The plot is a signal-to-image rendering of a rotating shaft's vibration measurement. Classify the rotor condition as one of: normal, misalignment, unbalance, looseness.
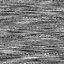
Answer: misalignment